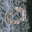
Label: 0